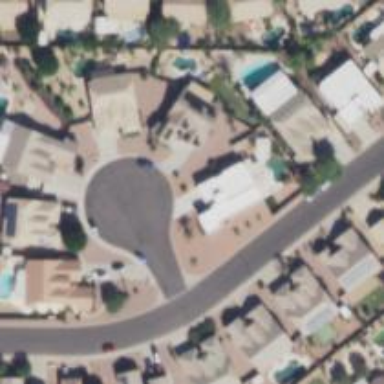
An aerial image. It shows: Smooth asphalt road in residential area.